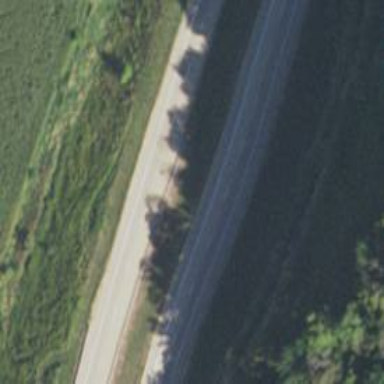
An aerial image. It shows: Motorway with motorroad feature enabled.